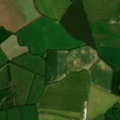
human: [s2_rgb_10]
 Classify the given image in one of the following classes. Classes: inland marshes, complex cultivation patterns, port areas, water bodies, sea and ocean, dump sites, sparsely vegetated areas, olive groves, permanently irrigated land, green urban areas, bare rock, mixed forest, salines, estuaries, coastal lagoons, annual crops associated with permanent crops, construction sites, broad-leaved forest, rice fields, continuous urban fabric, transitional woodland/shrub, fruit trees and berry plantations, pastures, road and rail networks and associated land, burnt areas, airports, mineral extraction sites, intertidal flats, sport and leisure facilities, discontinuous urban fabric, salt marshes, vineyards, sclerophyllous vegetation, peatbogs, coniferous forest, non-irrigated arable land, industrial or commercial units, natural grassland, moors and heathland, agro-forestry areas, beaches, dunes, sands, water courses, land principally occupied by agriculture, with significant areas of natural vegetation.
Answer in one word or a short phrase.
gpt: non-irrigated arable land, pastures